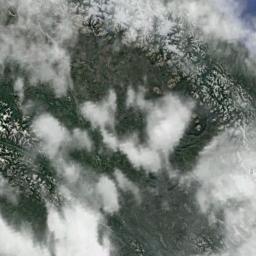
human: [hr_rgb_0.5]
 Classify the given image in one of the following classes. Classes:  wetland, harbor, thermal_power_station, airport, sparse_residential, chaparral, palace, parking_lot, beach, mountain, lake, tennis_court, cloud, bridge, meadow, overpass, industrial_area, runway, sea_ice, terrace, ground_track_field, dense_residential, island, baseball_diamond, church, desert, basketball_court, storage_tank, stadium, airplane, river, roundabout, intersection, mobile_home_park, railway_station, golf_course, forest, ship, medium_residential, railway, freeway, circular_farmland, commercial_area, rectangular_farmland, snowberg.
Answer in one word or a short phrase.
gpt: cloud